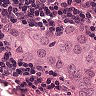
Metastatic tissue present: yes